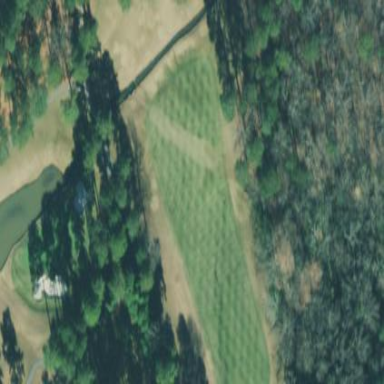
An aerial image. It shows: Grassy area designated as golf fairway.